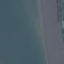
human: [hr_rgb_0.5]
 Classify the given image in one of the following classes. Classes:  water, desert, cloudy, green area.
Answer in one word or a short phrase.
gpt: water